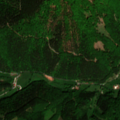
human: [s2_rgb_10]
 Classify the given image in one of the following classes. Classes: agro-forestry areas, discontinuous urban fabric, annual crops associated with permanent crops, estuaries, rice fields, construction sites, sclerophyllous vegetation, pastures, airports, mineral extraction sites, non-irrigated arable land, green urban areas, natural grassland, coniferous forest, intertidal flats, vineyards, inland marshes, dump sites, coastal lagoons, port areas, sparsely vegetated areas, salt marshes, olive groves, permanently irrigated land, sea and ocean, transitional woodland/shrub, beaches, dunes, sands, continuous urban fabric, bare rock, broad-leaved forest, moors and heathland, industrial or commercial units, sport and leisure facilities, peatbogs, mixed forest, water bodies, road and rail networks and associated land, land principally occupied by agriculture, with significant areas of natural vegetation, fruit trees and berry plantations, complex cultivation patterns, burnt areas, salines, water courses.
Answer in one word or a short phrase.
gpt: land principally occupied by agriculture, with significant areas of natural vegetation, broad-leaved forest, mixed forest